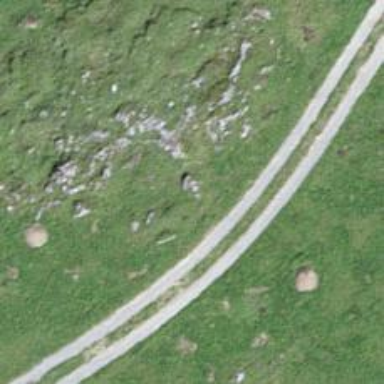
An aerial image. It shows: Gravel track with grade 2 tracktype.